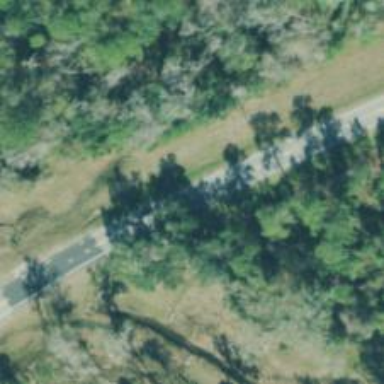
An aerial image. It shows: Asphalt road classified as primary highway.